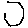
Label: hexagon